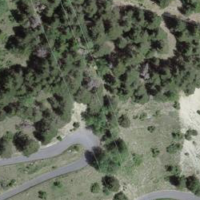
EUNIS habitat code: 23
Species observed at this site:
Satyrus ferula
Lysandra coridon
Halictus sexcinctus
Thymelicus sylvestris